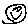
Label: smiley face